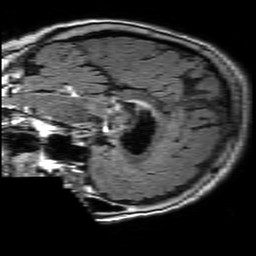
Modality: FLAIR
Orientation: sagittal
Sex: female
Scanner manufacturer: philips
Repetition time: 11 s
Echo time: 0.125 s